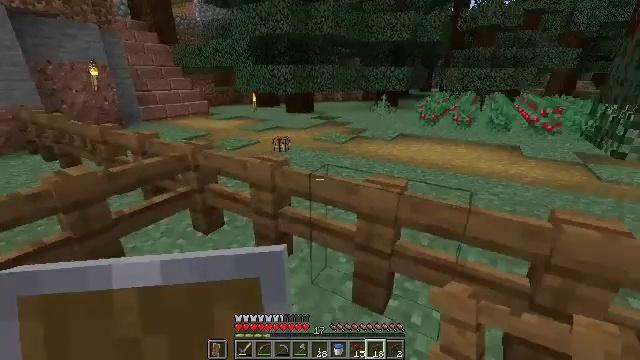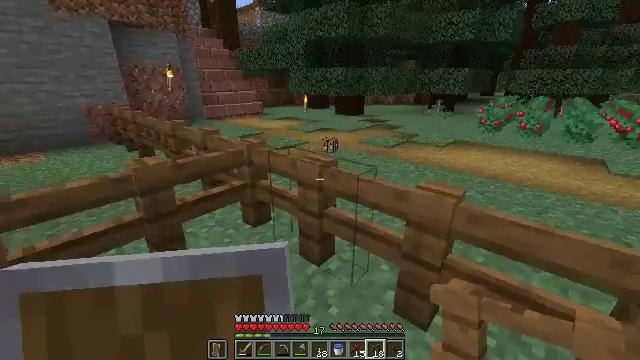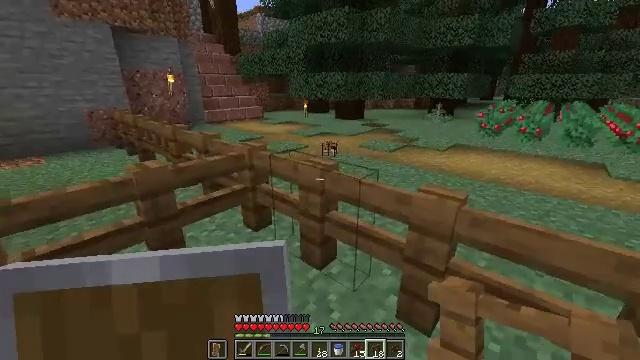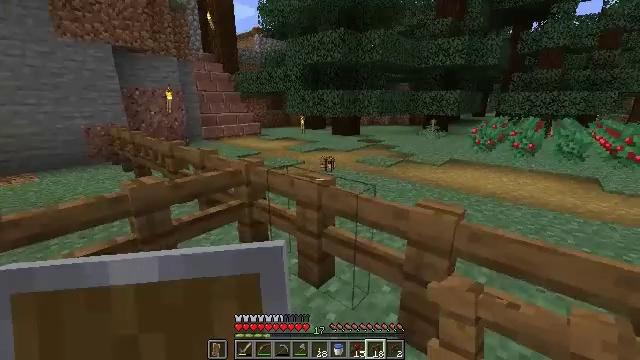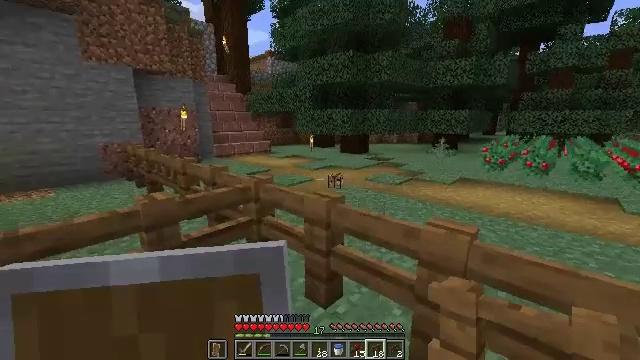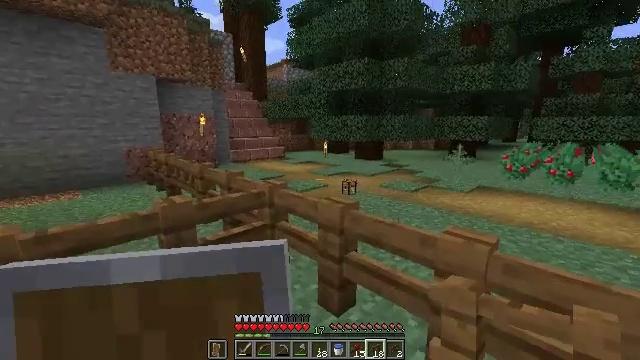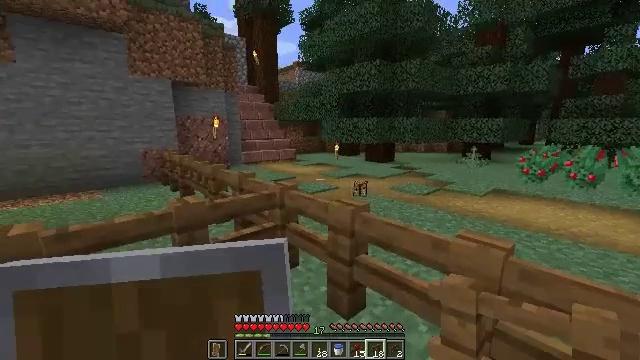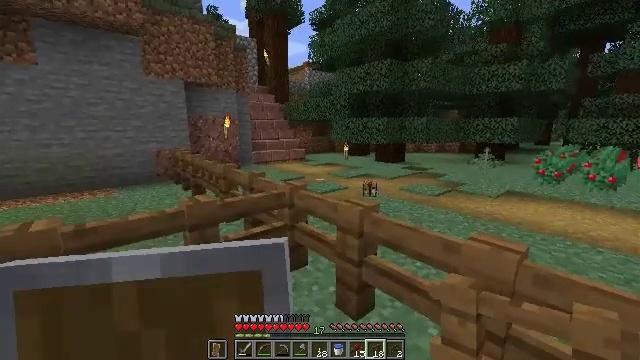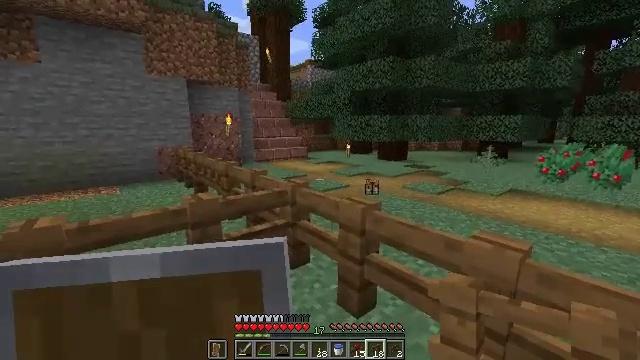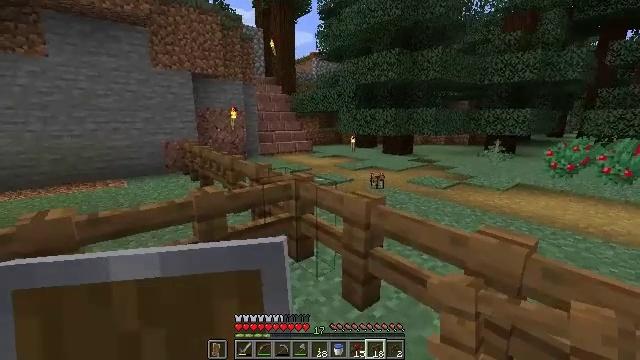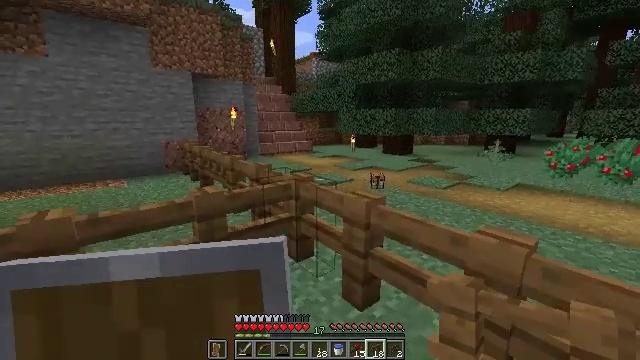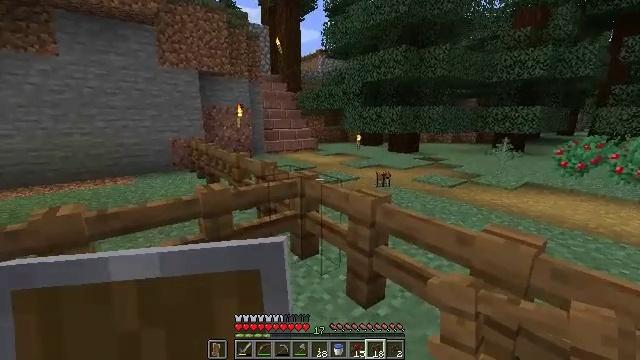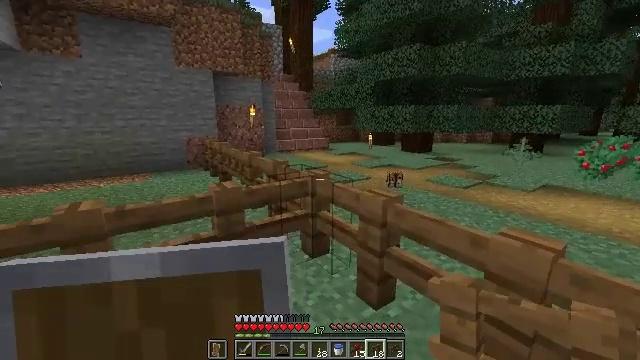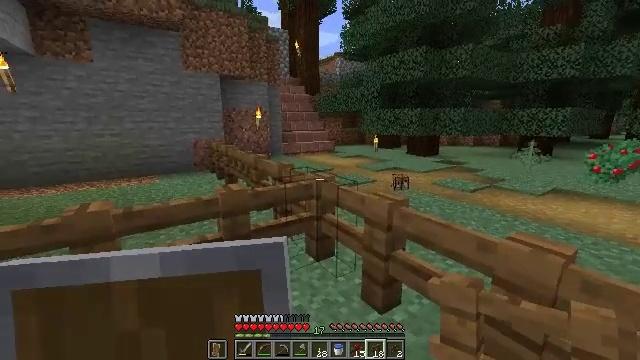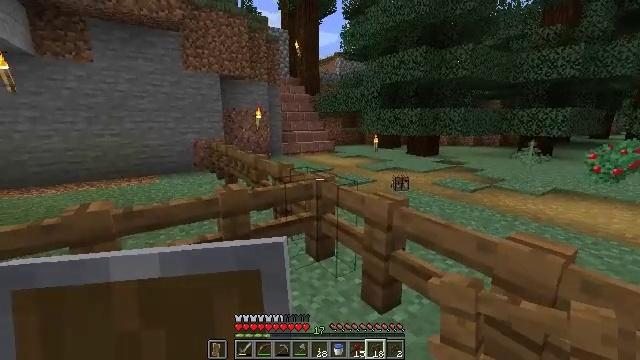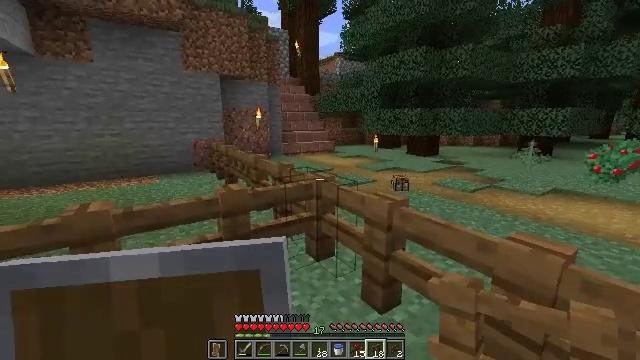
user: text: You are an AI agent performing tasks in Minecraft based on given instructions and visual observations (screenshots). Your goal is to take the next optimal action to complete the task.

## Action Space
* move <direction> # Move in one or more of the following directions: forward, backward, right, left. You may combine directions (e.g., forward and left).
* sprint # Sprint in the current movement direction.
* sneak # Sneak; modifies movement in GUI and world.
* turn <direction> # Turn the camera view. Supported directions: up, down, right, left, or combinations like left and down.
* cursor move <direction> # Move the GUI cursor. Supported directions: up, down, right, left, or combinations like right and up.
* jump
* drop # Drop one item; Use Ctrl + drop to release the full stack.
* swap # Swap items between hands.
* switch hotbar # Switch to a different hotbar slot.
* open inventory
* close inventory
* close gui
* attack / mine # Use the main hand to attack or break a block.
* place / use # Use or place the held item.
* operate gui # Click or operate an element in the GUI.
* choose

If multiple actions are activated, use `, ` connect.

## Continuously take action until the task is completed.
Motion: motion action
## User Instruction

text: Gather spruce fence pieces.
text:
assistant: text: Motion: turn left
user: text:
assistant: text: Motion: no_op
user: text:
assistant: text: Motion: turn up
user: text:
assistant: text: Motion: turn left and up
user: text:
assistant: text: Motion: turn left and up
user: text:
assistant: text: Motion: turn left
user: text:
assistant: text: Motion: turn left
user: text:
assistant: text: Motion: no_op
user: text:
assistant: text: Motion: turn left and down
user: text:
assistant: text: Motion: no_op
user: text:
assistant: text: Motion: turn left
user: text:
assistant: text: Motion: turn left
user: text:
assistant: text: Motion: turn left
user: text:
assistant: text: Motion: no_op
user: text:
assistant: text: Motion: no_op
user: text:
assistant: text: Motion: turn right and down
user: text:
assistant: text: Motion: turn right and down
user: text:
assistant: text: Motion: turn right
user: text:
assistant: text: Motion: turn right
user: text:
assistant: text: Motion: no_op
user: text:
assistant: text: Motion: no_op
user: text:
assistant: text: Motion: no_op
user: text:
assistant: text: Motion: no_op
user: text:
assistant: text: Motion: no_op
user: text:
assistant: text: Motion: no_op
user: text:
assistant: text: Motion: no_op
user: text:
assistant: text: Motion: no_op
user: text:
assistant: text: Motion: switch to hotbar 4
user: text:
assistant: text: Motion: switch to hotbar 4
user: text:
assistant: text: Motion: switch to hotbar 4